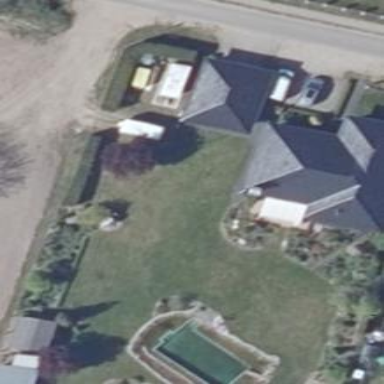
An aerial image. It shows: Simple and straightforward house.